Milling tool wear sample.
Tool blade image: 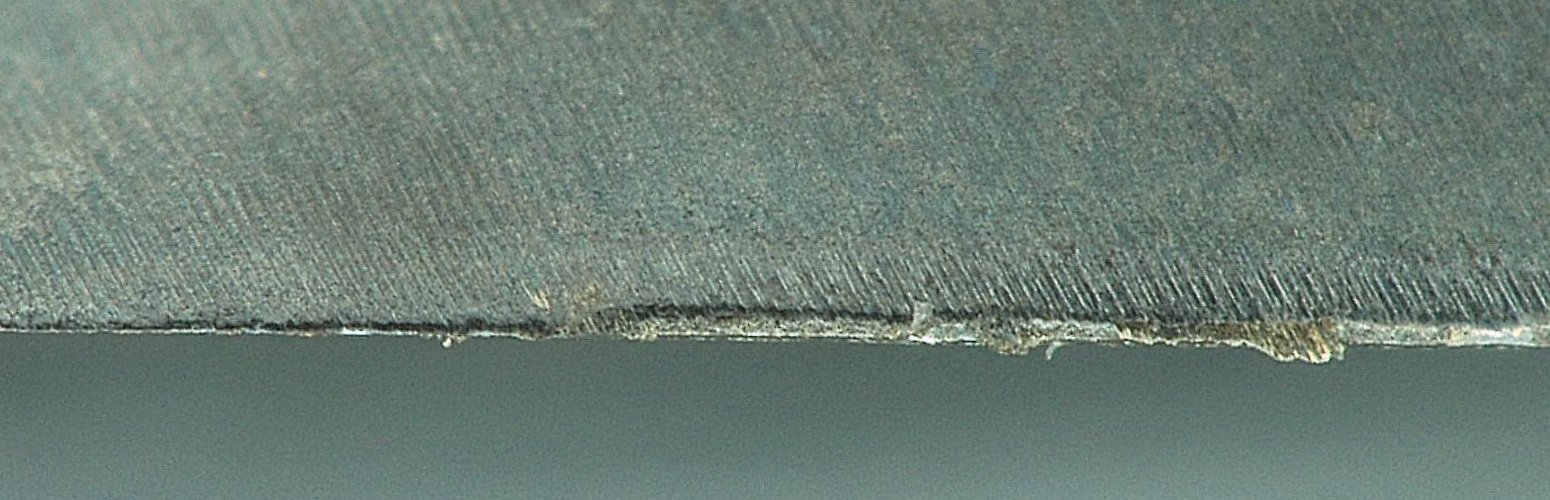
Chip image: 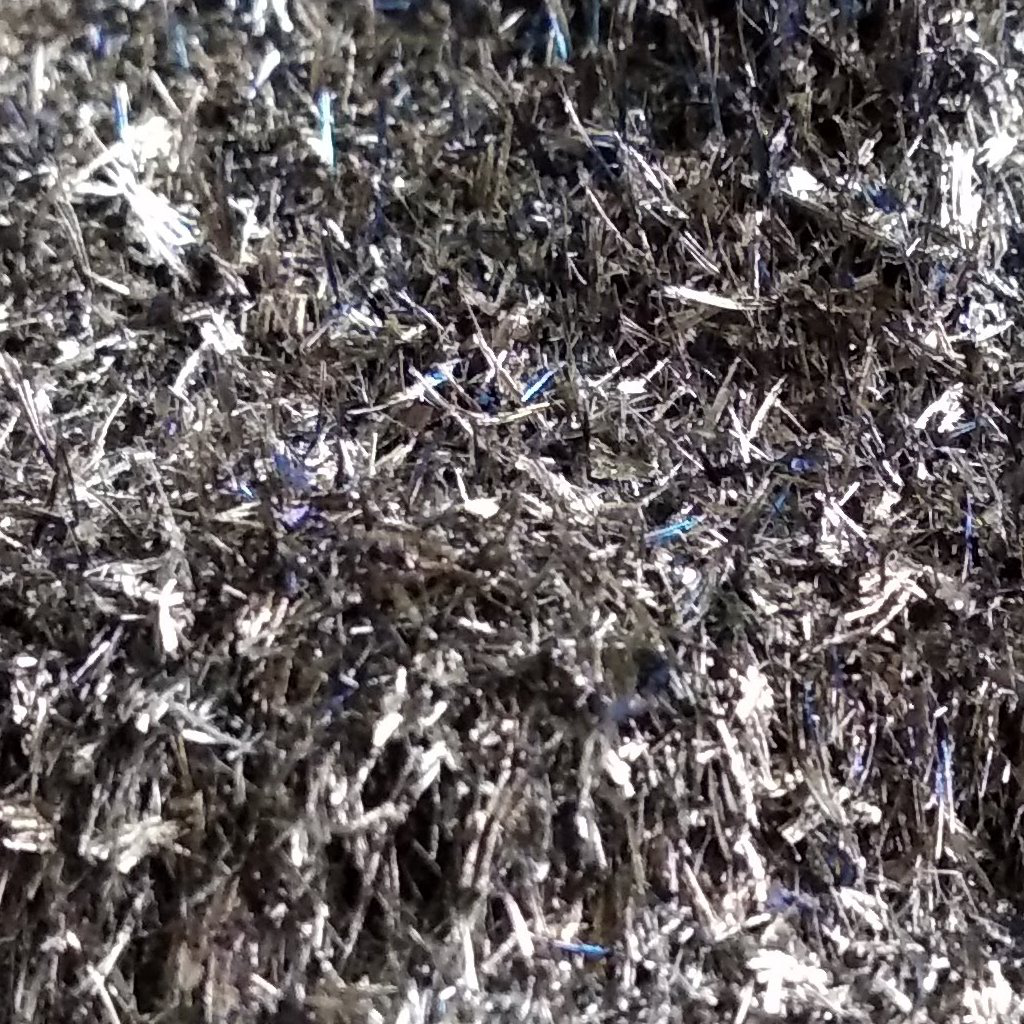
Workpiece image: 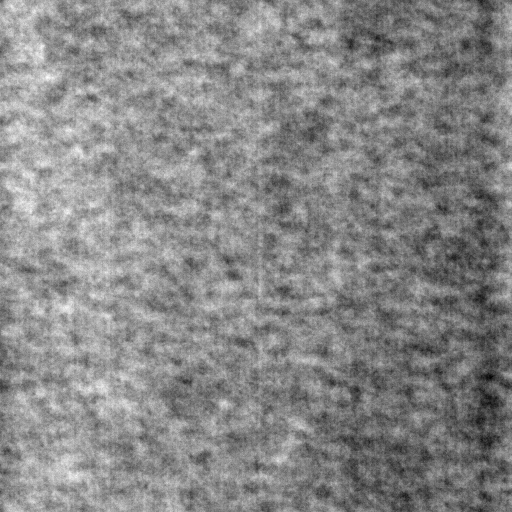
Tool wear state: used
Gaps: 12.94
Flank wear: 95.63
Overhang: 16.65
Force-signal Mel-spectrograms (X, Y, Z axes): 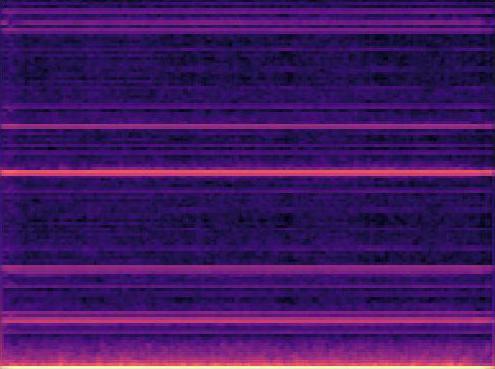 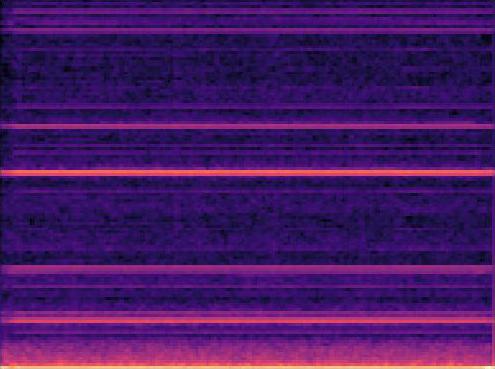 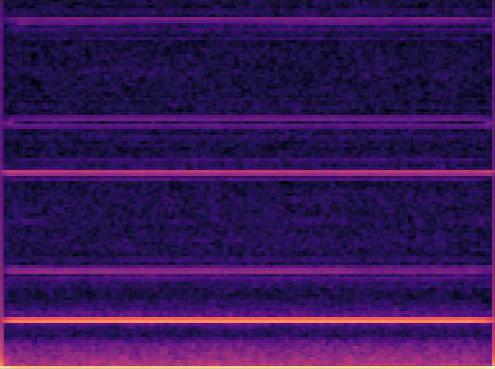
Force-signal scalograms (X, Y, Z axes): 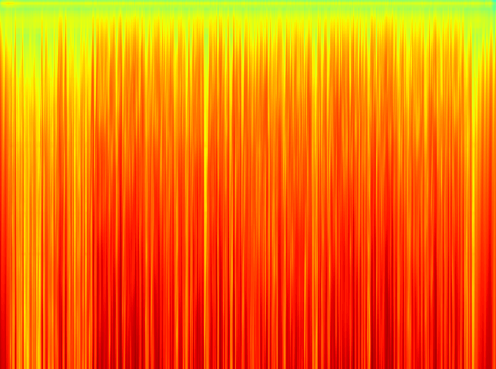 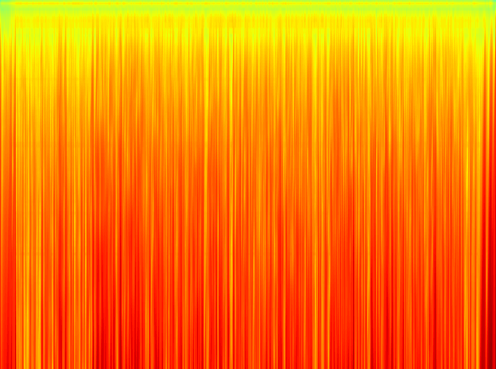 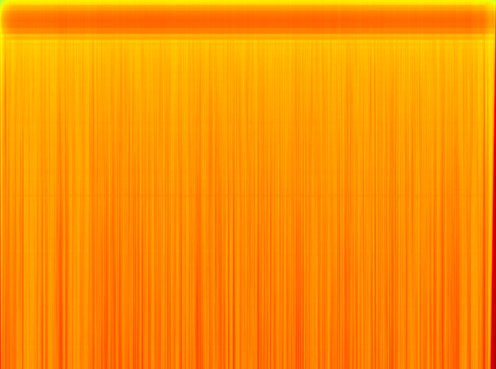
Force phase: steady_state_stabilization_wear